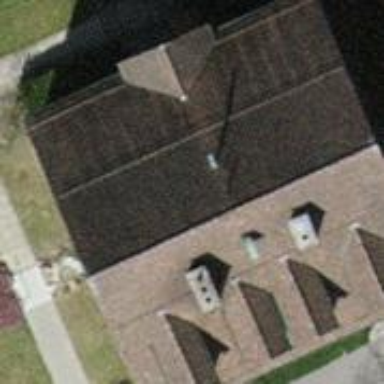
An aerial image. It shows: Gabled roof apartment building with tile roofing.